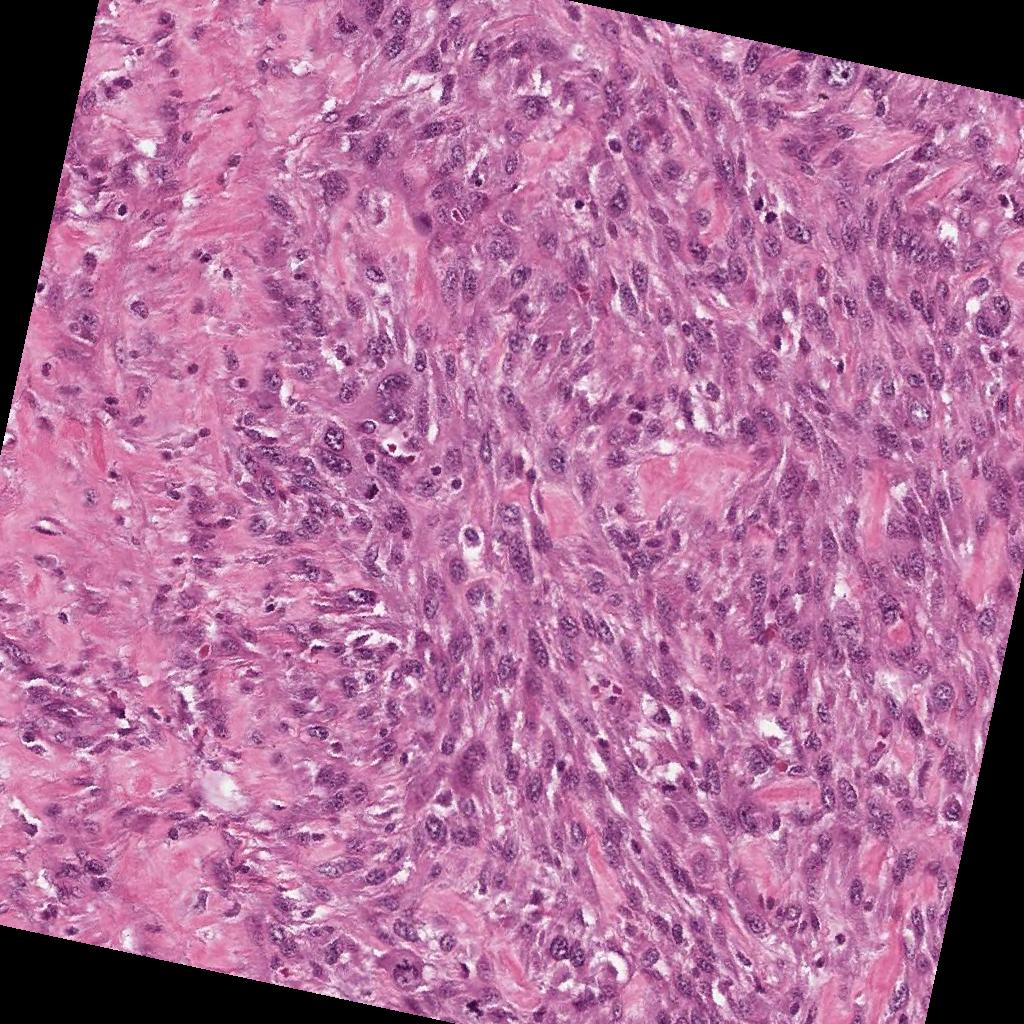
Label: Viable